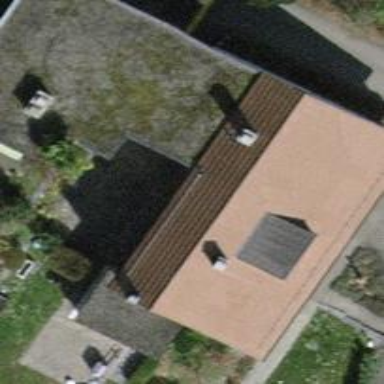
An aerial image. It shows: Simple house.